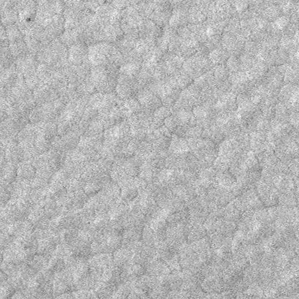
Label: frost